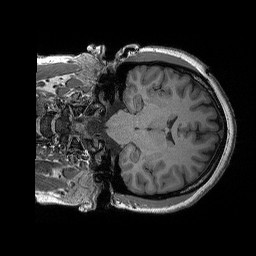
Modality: T1w
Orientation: coronal
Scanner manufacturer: siemens
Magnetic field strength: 3 T
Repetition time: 2.3 s
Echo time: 0.00298 s